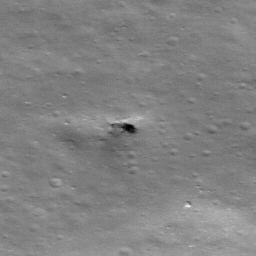
Pit: Stevinus 7
Host crater: Stevinus
Host type: impact_melt
Lunar coordinates: latitude -32.355, longitude 54.713